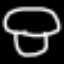
Label: mushroom